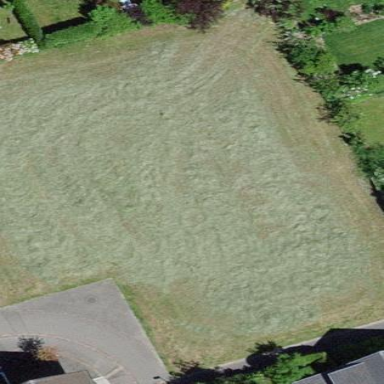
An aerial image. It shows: Open area covered with grass.